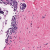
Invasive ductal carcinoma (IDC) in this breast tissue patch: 0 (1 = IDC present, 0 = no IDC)